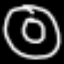
Label: donut